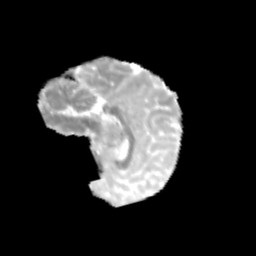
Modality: MD
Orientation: sagittal
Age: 13
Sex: female
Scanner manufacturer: siemens
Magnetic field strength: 3 T
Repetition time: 3.8 s
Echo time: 0.07 s